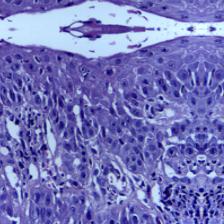
Diagnosis: OSCC